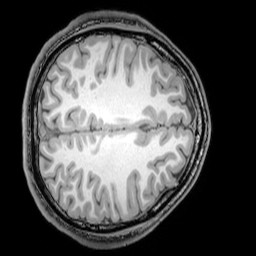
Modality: T1w
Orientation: axial
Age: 24
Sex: male
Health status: healthy
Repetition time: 0.081 s
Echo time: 0.037 s